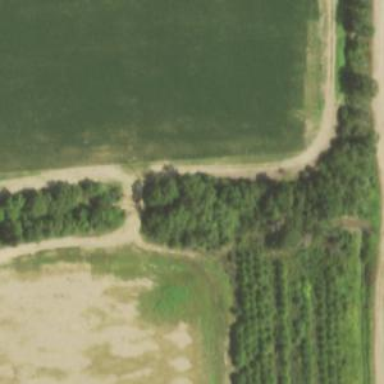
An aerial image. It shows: Tertiary road.